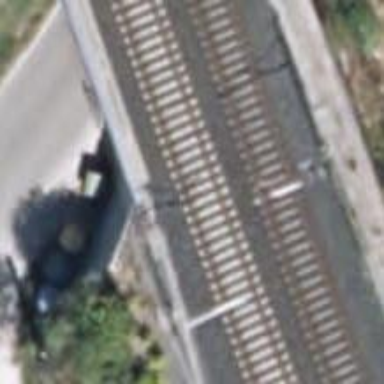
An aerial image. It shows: Bridge over electrified railway with contact lines.